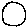
Label: circle